Interaction volume radius: 10 \u00c5
Interaction volume height: 10 \u00c5
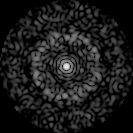
Disorder parameter: 0.8084